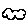
Label: cloud